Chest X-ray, PA view. Patient: 57 years old, sex M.
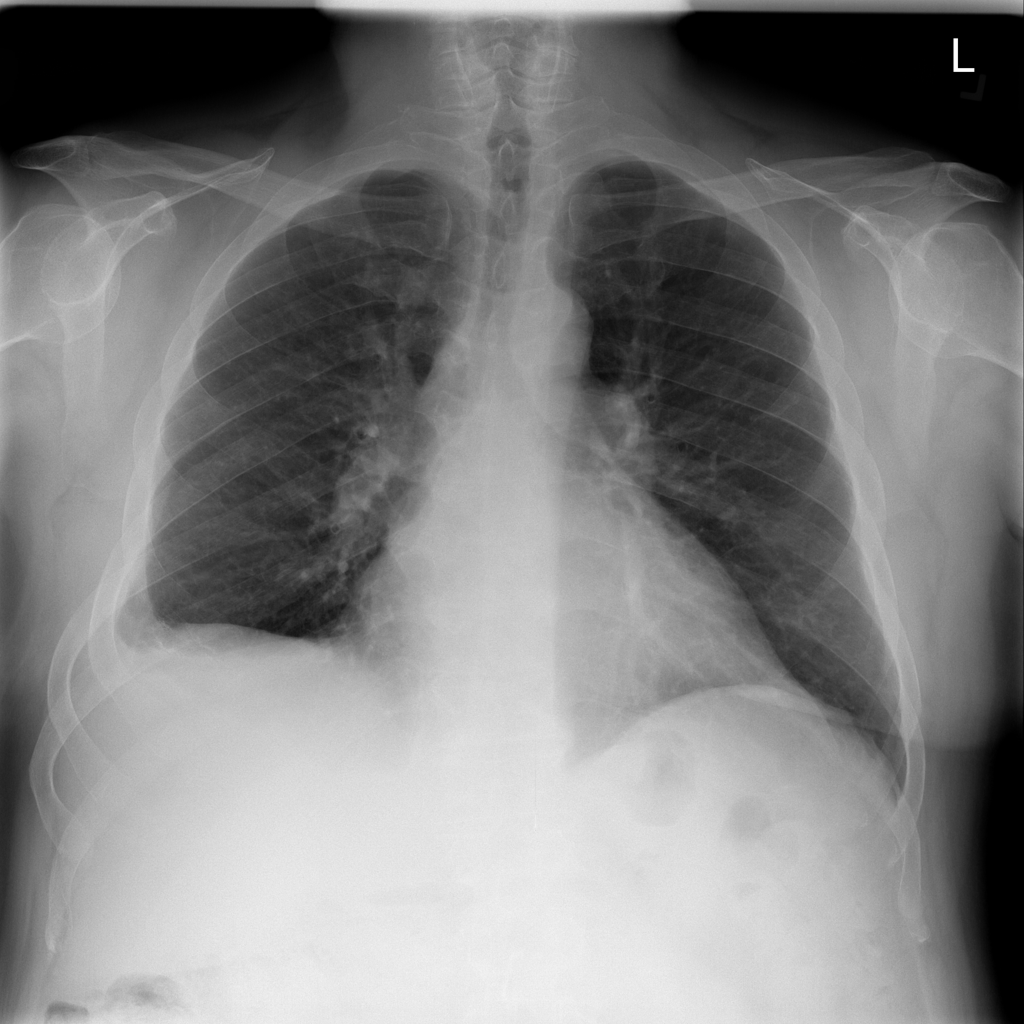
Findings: Infiltration